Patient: sex M, age 78
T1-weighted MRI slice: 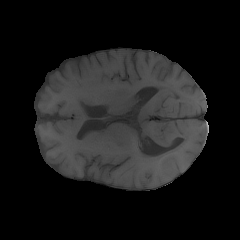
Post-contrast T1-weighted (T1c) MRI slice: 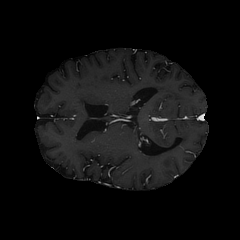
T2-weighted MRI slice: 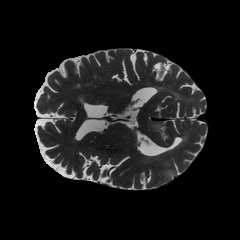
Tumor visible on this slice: yes
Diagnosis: Glioblastoma, IDH-wildtype
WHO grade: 4